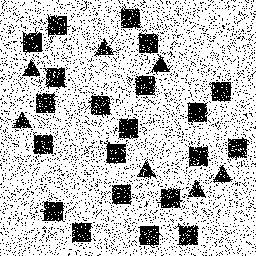
Squares: 21
Triangles: 7
Stars: 0
Total shapes: 28